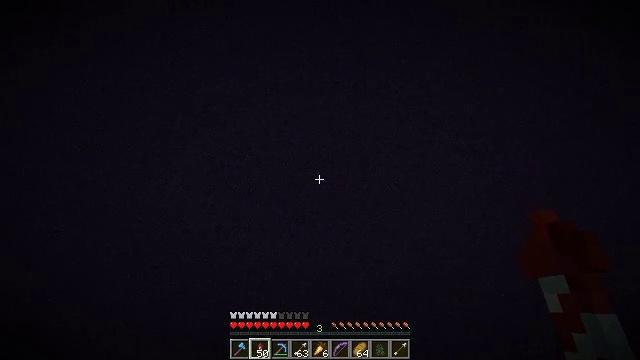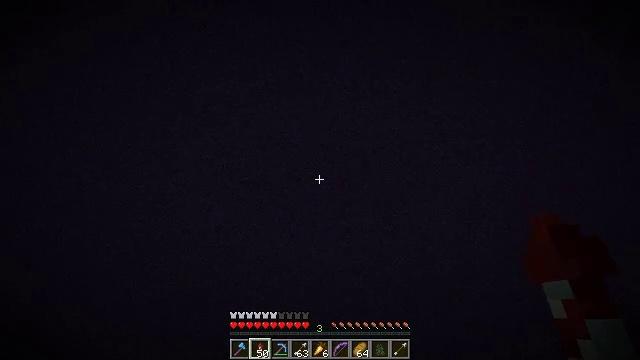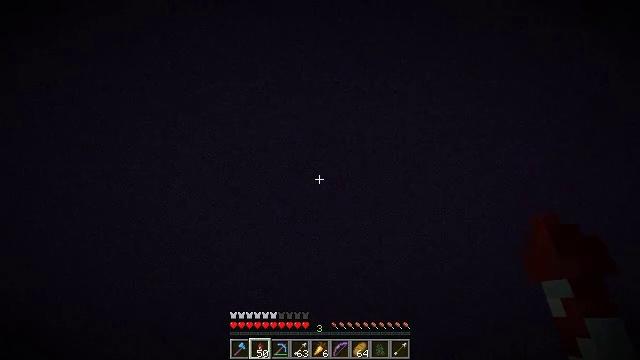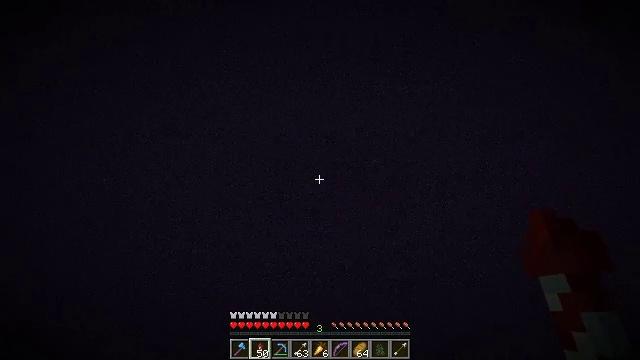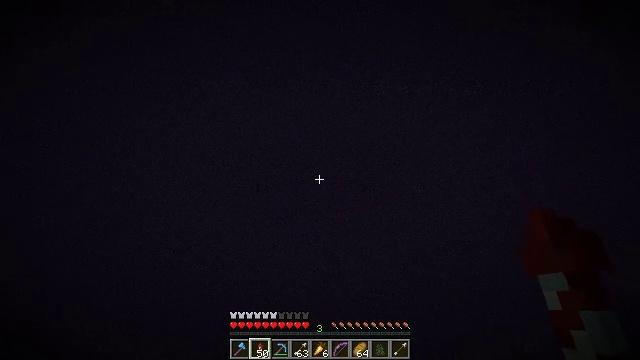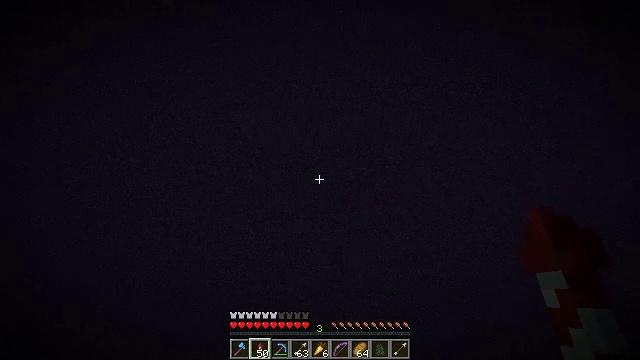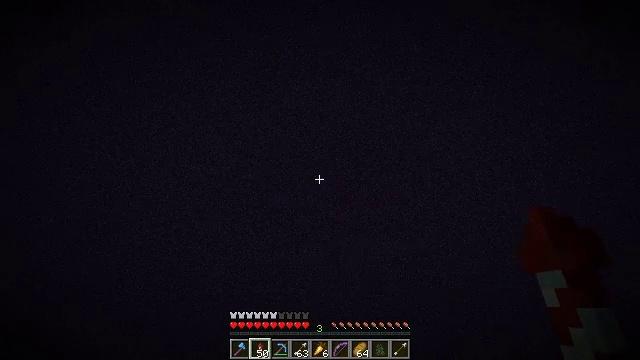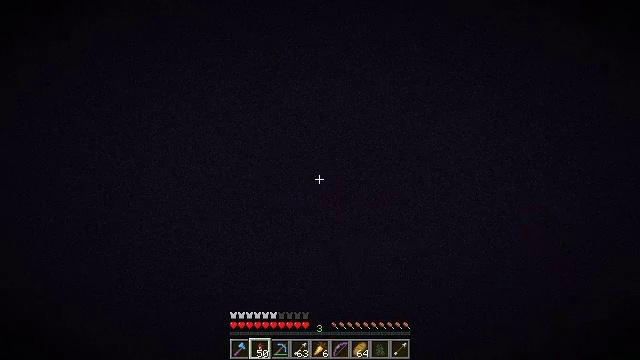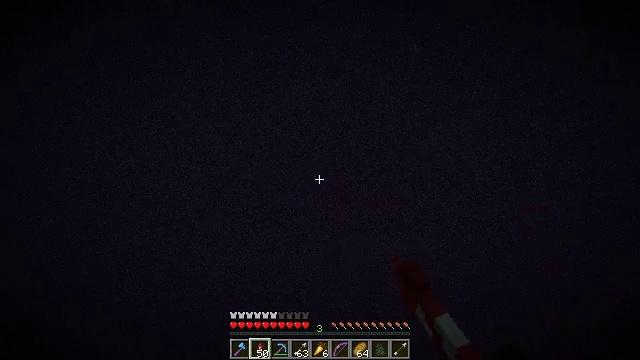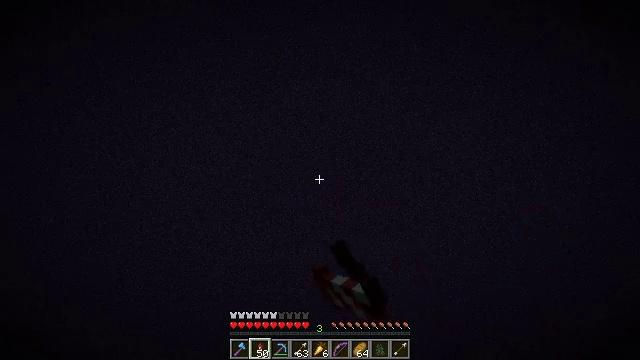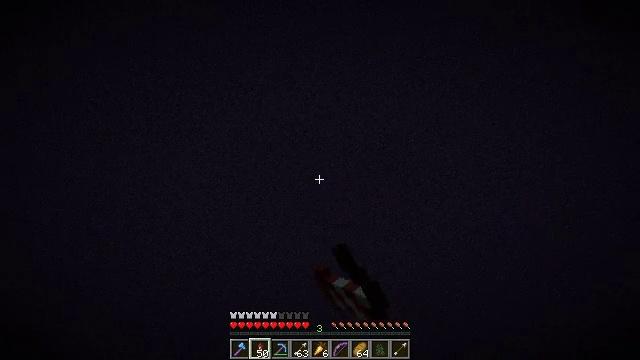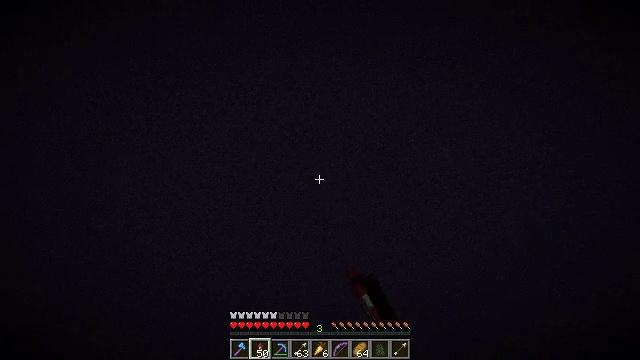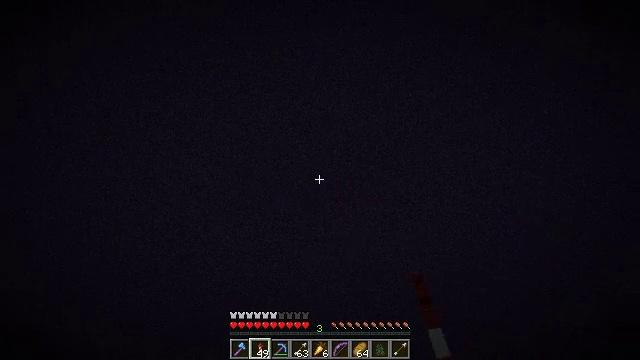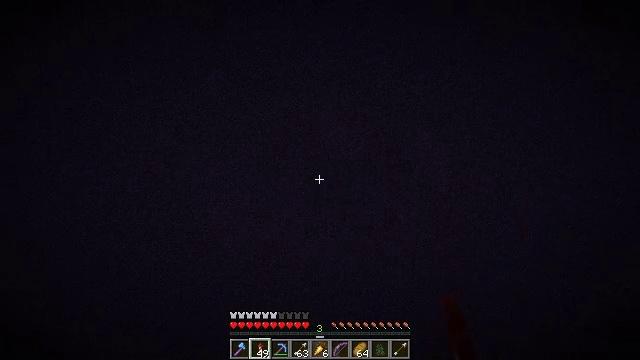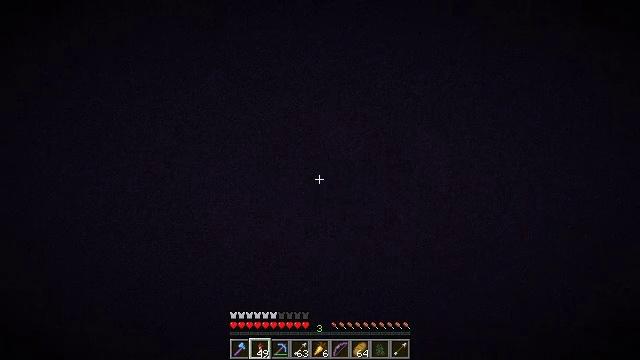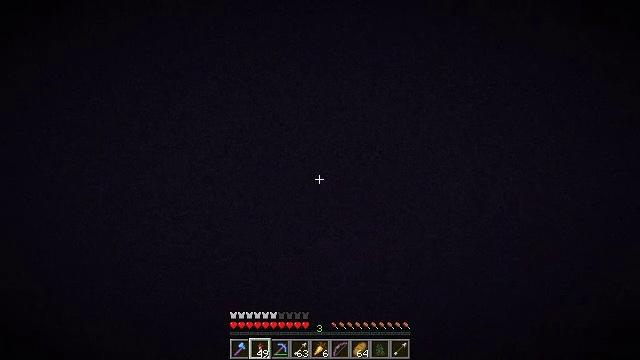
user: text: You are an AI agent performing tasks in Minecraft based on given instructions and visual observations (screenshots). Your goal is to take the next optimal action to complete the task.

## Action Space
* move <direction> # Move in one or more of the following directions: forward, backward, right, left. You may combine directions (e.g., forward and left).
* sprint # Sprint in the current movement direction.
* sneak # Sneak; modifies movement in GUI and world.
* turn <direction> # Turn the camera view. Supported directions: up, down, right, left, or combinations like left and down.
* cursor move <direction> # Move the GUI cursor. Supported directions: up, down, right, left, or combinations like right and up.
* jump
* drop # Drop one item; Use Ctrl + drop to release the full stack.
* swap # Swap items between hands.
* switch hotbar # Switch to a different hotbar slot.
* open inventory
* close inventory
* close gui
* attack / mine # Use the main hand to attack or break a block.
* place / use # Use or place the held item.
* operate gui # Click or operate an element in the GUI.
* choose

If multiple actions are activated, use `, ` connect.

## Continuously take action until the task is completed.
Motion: motion action
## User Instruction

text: Drop a firework rocket.
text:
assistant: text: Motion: move forward, sprint, turn left and up, jump
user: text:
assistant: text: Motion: move forward, sprint, turn up, jump
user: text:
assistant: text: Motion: move forward, sprint, turn up, jump
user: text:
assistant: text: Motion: move forward, sprint, turn up, jump
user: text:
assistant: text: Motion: move forward, sprint, turn right, jump
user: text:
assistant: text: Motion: move forward, sprint, jump
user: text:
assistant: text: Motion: move forward, sprint, use / place, jump
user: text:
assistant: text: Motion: move forward, sprint, use / place, jump
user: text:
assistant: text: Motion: move forward, sprint, jump
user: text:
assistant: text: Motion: move forward, sprint, jump
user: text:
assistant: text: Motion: move forward, sprint, jump
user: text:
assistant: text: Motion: move forward, sprint, jump
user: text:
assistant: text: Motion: move forward, sprint, jump
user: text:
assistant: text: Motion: move forward, sprint, jump
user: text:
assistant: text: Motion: move forward, sprint, turn right and down, jump
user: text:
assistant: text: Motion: move forward, sprint, turn right, jump
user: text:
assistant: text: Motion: move forward, sprint, turn right, jump
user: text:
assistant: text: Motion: move forward, sprint, turn right, jump
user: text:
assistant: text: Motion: move forward, sprint, jump
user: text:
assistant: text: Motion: move forward, sprint, jump
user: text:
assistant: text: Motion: move forward, sprint, jump
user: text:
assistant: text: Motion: move forward, sprint, jump
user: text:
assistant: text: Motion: move forward, sprint, jump
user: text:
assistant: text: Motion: move forward, sprint, turn right, jump
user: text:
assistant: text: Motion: move forward, sprint, turn right and down, jump
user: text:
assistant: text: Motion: move forward, sprint, jump
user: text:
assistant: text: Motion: move forward, sprint, jump
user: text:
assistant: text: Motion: move forward, sprint, jump
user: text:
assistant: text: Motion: move forward, sprint, jump
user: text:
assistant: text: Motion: move forward, sprint, turn left, jump